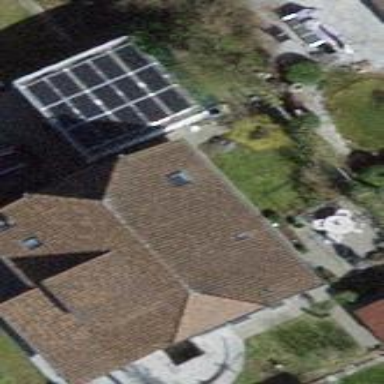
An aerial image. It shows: Residential building.